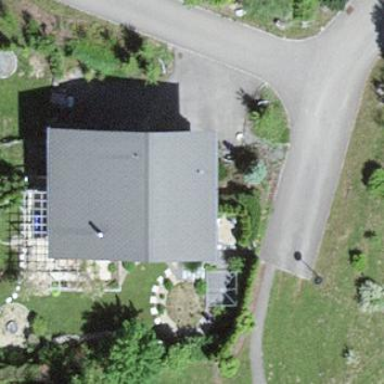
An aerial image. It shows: Simple house.